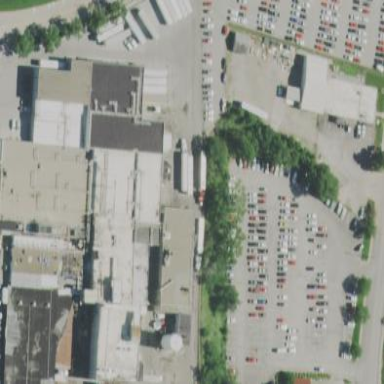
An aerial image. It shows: Industrial area.